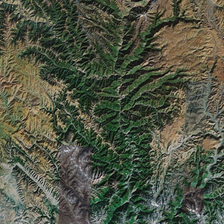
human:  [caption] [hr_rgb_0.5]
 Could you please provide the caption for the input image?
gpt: it is a piece of mountain .

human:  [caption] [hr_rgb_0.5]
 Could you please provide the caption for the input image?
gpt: it is a piece of mountain .

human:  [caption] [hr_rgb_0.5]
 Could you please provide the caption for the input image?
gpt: it is a piece of mountain .

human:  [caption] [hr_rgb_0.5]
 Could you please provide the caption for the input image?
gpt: it is a piece of mountain .

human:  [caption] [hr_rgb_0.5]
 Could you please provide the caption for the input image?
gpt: it is a piece of mountain .